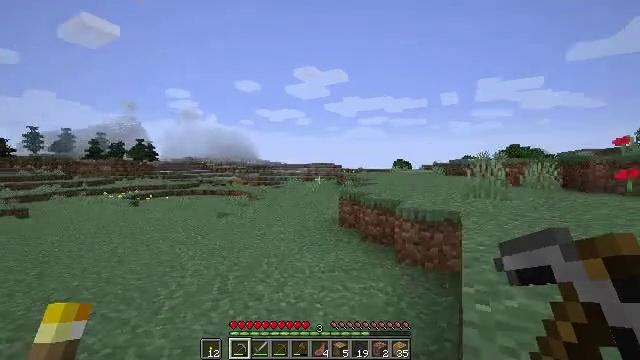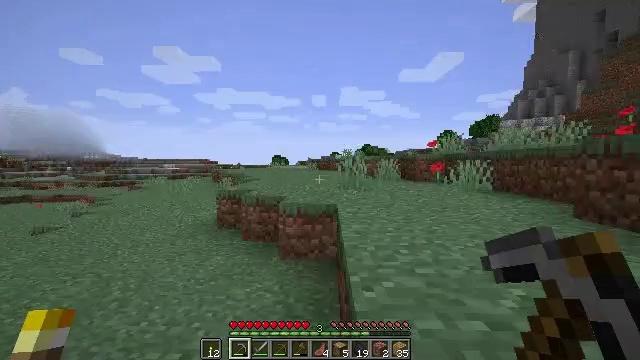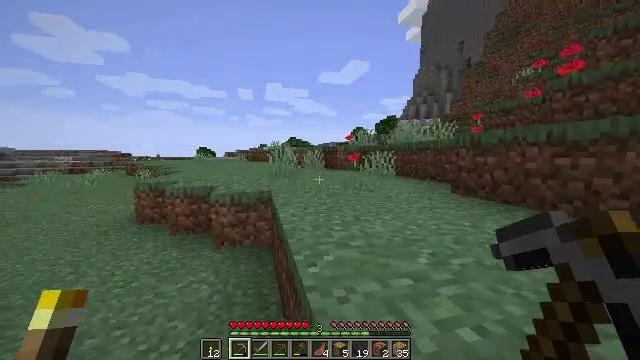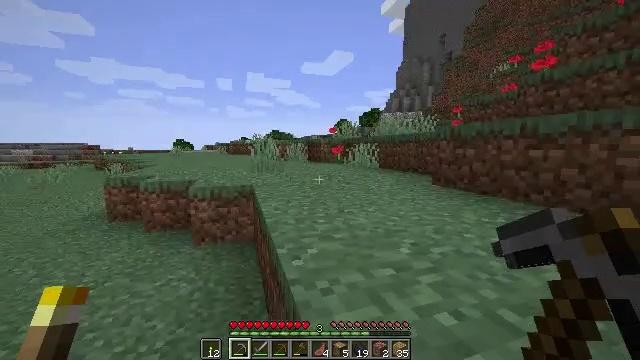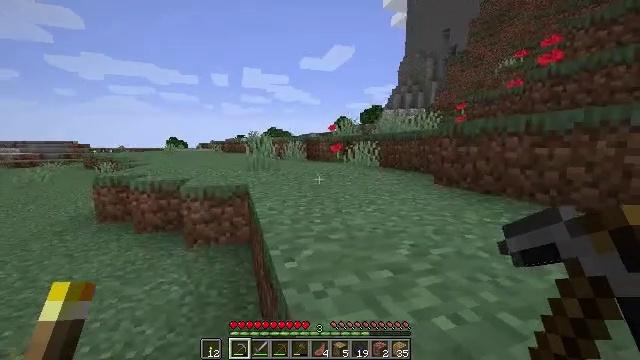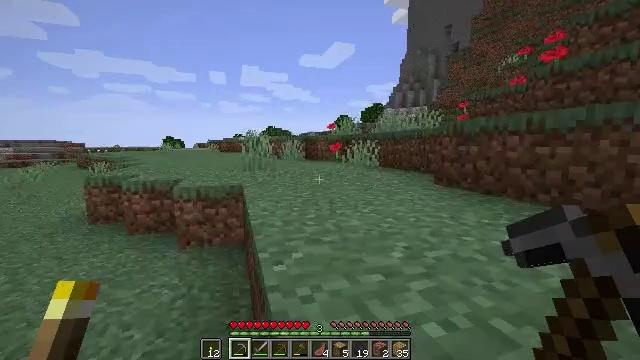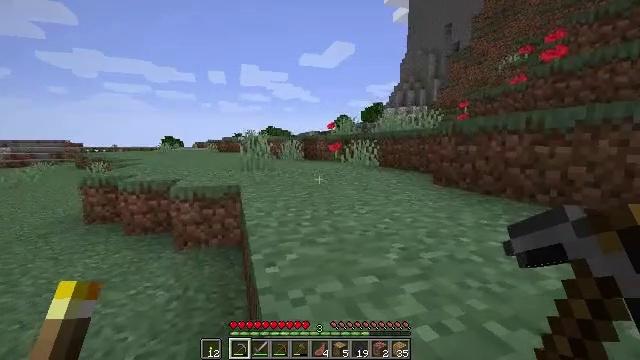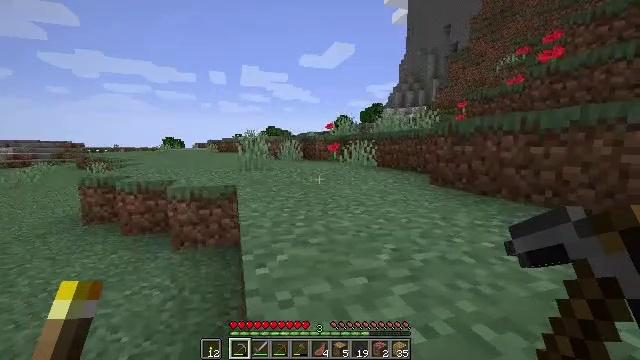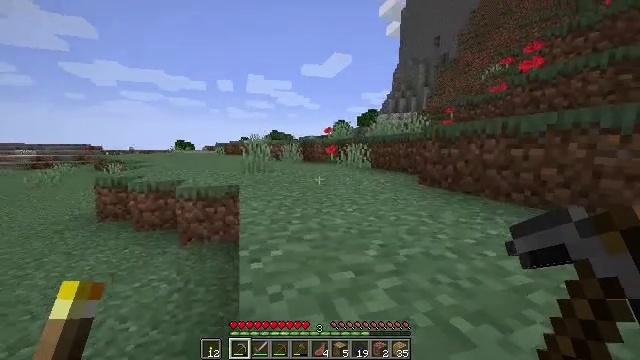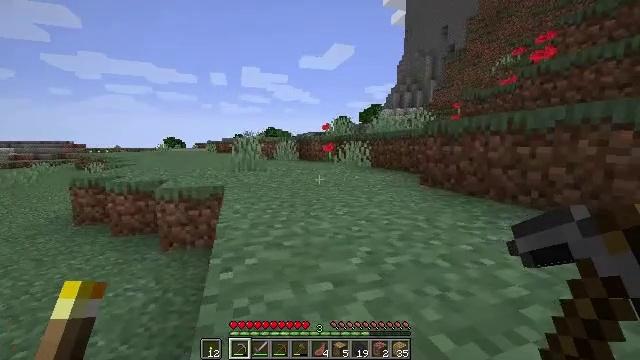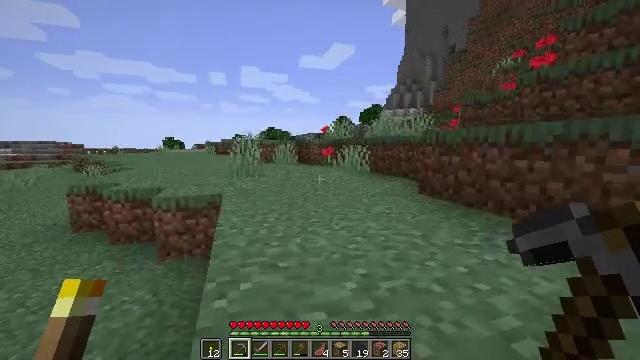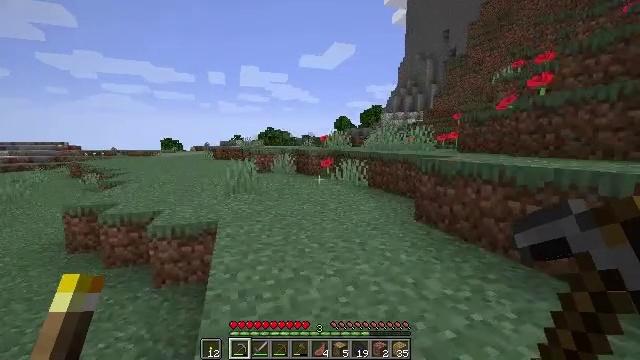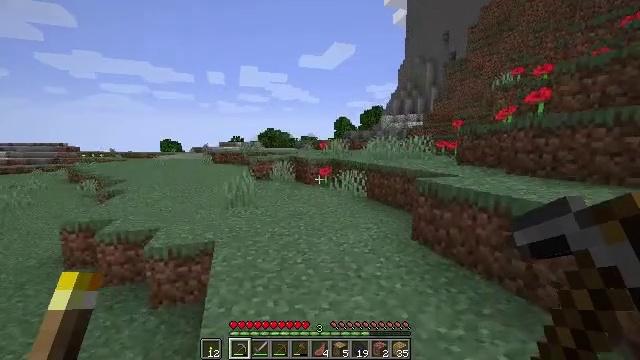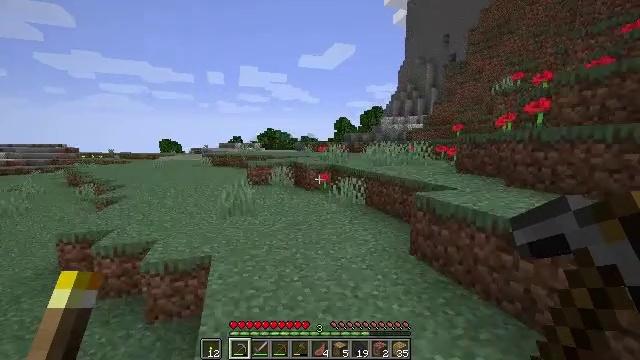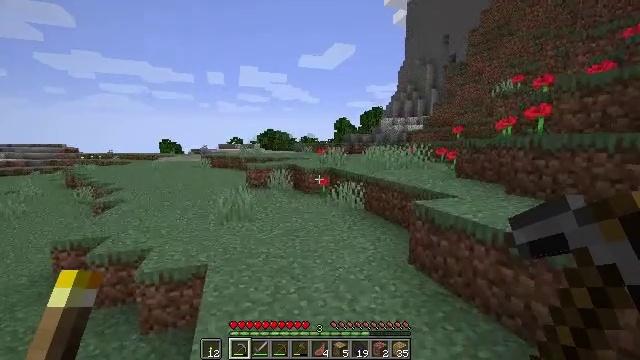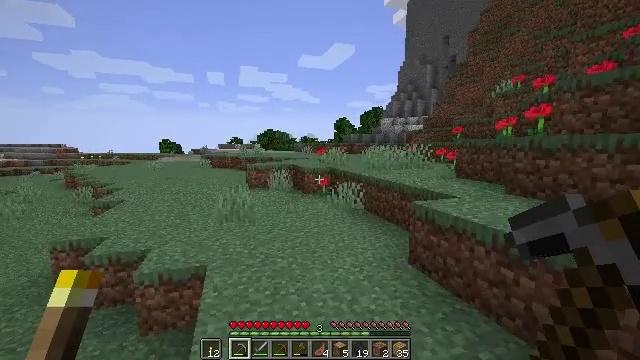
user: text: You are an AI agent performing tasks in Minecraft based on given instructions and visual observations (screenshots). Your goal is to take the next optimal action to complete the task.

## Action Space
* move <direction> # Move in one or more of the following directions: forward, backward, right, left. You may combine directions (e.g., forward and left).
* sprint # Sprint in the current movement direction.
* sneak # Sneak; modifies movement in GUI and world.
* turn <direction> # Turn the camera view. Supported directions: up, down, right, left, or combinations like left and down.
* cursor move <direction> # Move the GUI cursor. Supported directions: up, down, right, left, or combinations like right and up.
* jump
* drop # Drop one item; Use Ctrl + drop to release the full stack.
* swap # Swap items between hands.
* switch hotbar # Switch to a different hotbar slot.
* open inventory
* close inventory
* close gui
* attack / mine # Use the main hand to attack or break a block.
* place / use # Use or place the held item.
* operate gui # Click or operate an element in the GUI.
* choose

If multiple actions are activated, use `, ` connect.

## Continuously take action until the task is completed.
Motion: motion action
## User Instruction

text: Gather grass block for landscaping.
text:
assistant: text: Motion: move forward, sprint, turn right
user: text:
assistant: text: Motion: move forward, sprint, turn right and down
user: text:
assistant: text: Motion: move forward, sprint, turn right and down
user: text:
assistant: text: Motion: move forward, sprint
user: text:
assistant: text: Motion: move forward, sprint
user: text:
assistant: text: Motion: move forward, sprint
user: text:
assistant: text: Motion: move forward, sprint
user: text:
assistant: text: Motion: move forward, sprint
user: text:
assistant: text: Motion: move forward, sprint
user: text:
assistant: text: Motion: move forward, sprint, jump
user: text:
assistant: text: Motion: move forward, jump
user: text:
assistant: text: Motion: move forward, jump
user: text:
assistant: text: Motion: move forward, jump
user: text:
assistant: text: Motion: move forward, jump
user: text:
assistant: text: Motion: move forward, jump
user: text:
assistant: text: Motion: move forward
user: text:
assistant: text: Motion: move forward
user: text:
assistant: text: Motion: move forward
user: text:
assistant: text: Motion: move forward
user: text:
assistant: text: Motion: move forward
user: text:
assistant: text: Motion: move forward
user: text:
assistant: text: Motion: move forward, sprint
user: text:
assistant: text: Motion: move forward, sprint
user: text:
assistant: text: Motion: move forward, sprint
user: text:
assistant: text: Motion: move forward, sprint
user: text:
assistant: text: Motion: move forward, sprint
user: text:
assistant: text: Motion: move forward, sprint
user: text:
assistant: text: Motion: move forward, sprint
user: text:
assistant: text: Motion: move forward, sprint
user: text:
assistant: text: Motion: move forward, sprint